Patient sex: M
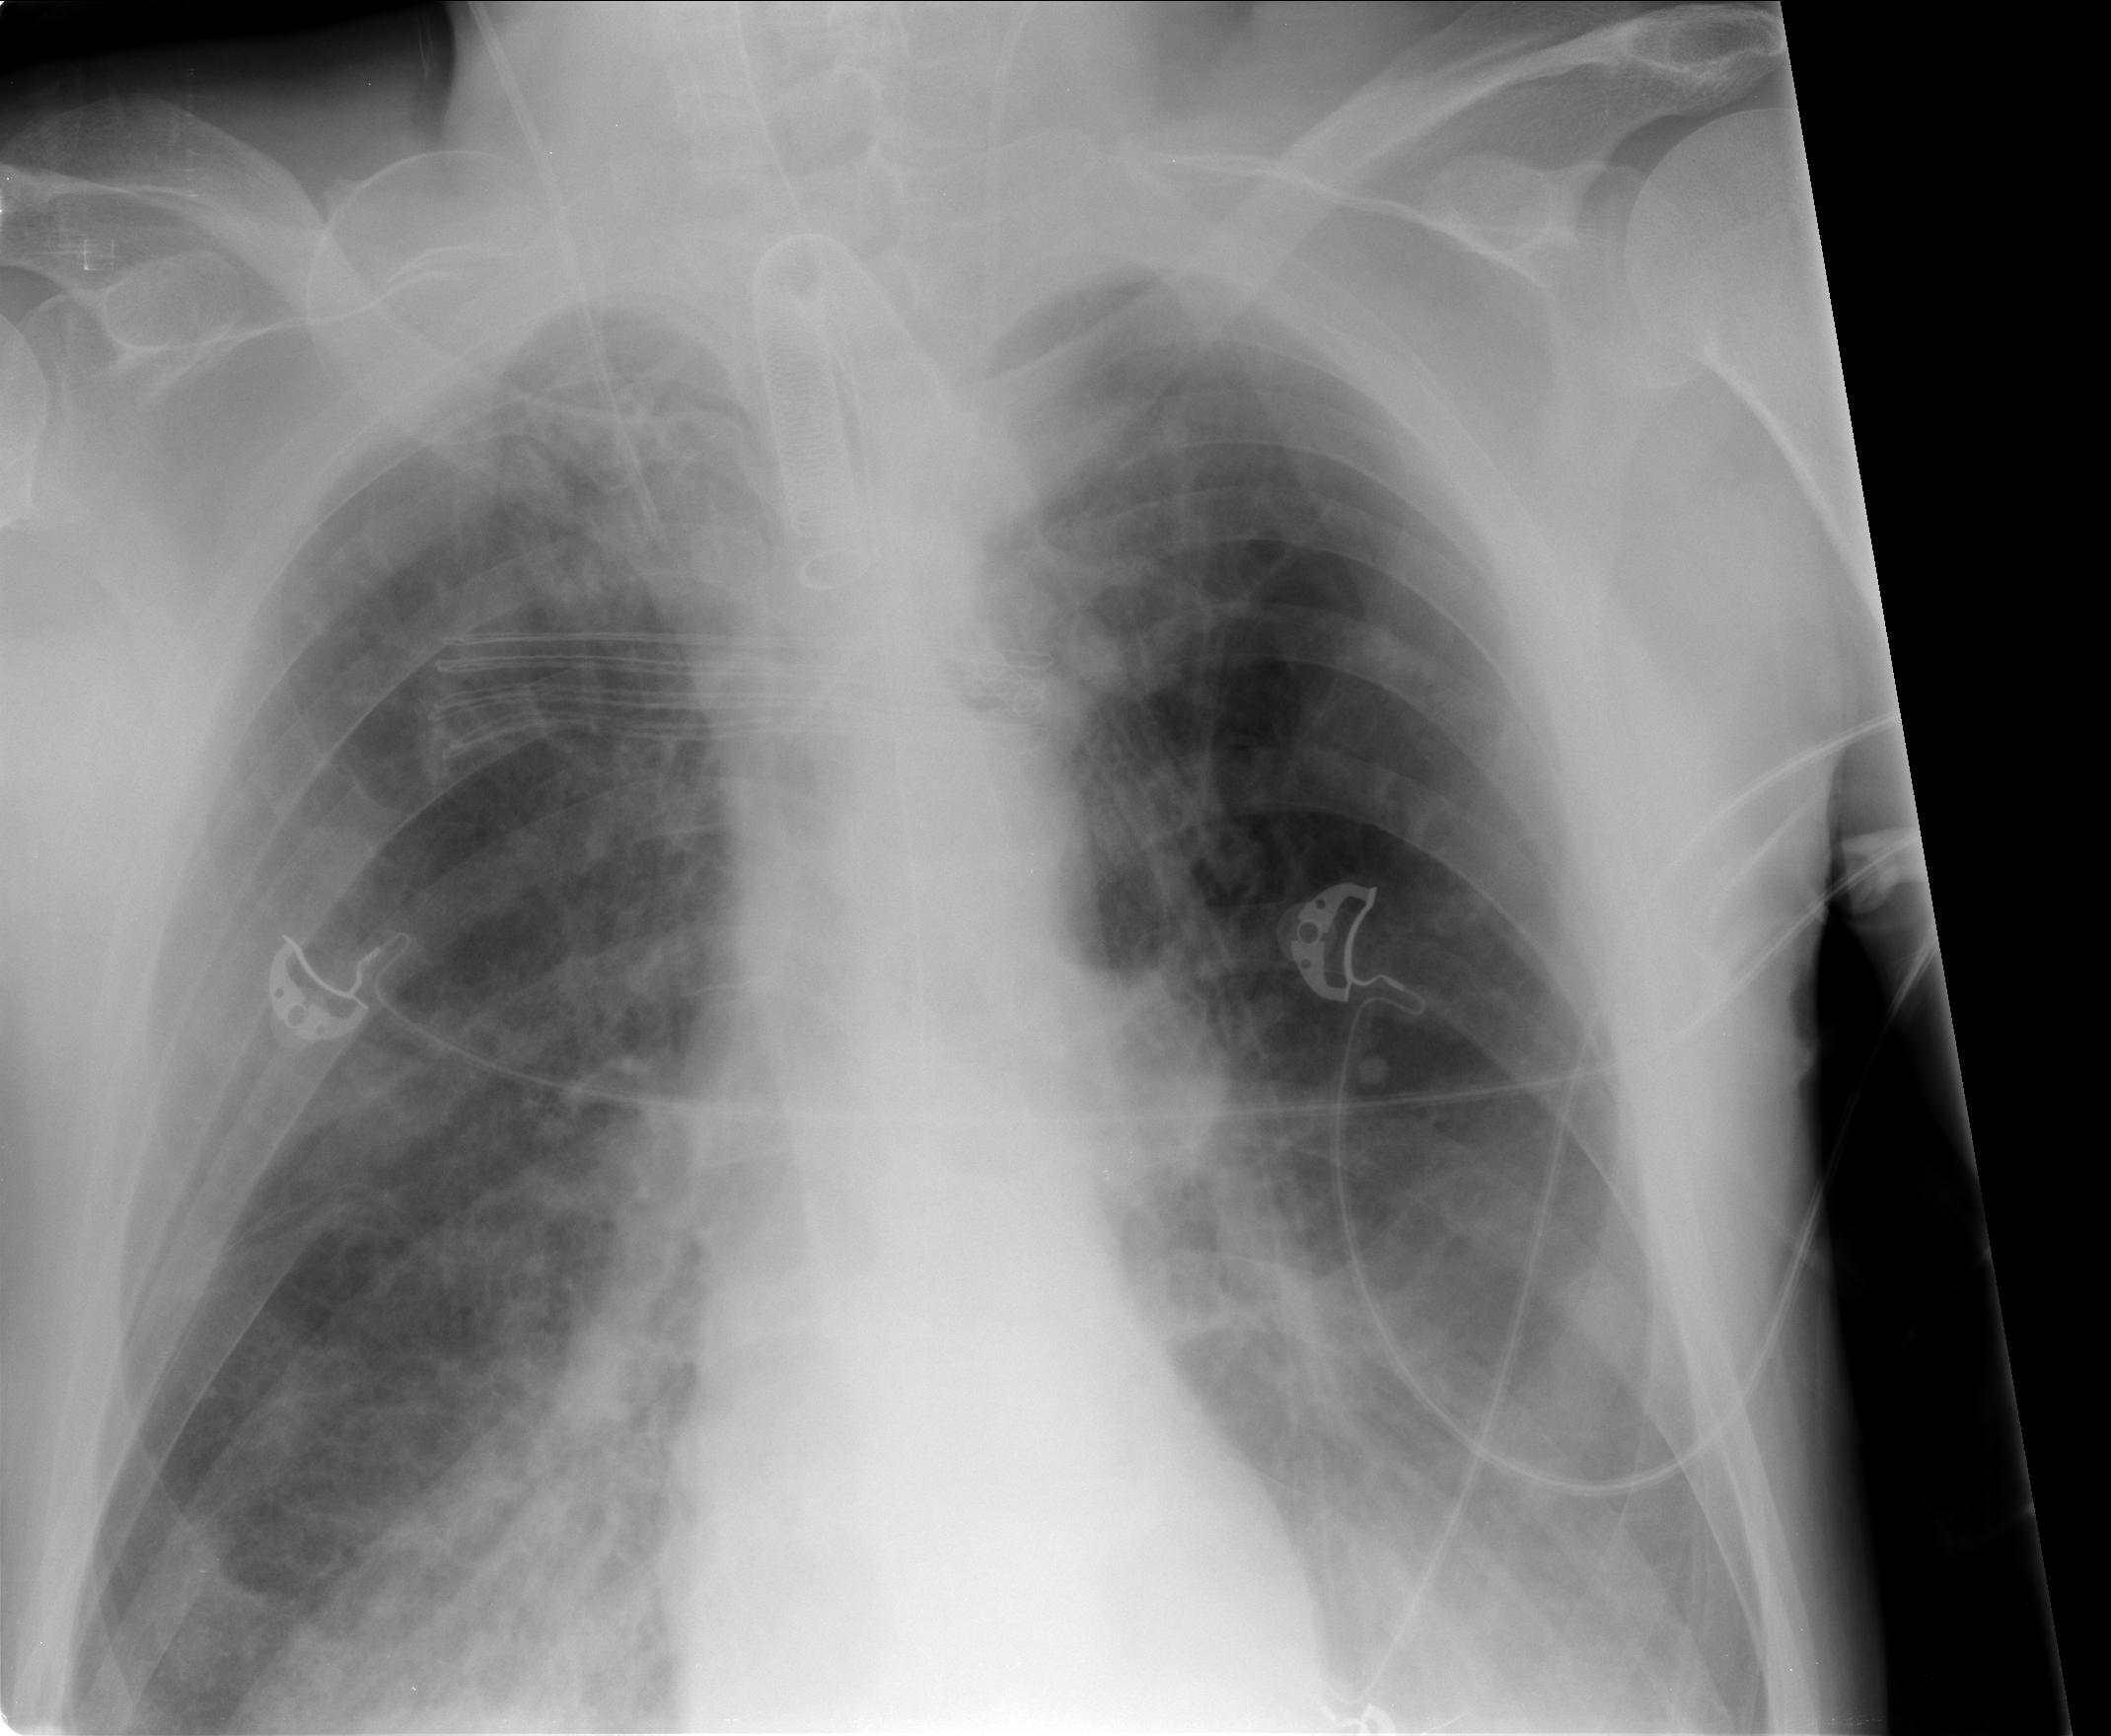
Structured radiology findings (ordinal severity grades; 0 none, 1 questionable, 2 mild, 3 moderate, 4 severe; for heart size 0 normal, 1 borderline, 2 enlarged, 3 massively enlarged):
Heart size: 0
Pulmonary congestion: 2
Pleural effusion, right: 2
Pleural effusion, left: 2
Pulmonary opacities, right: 2
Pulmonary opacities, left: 2
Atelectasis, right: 2
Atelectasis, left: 2